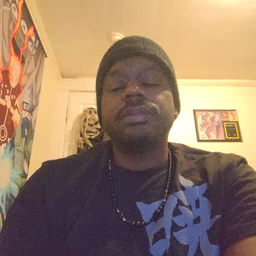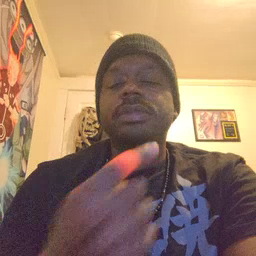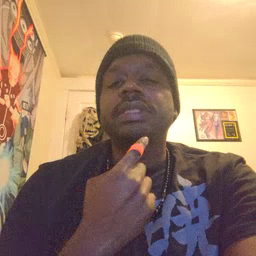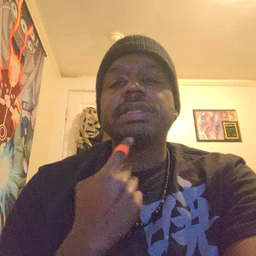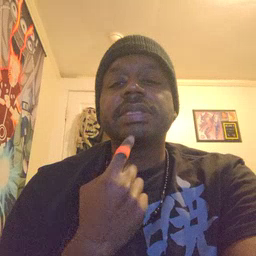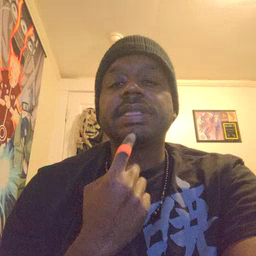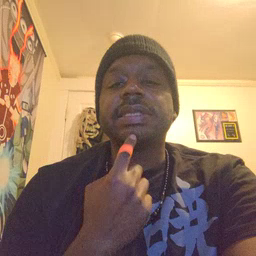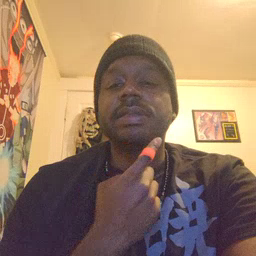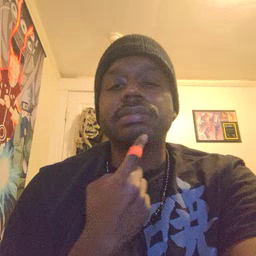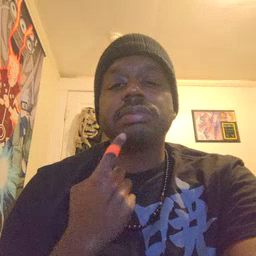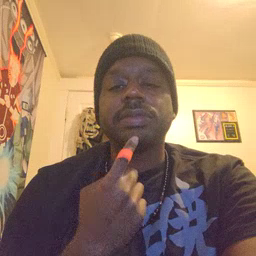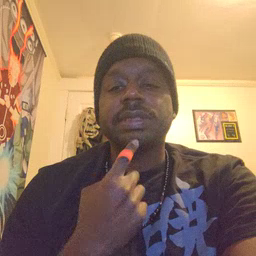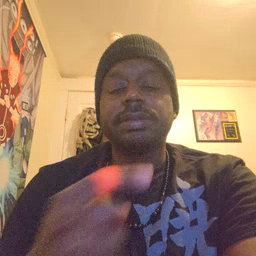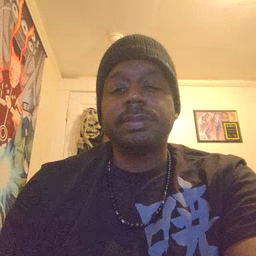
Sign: chin